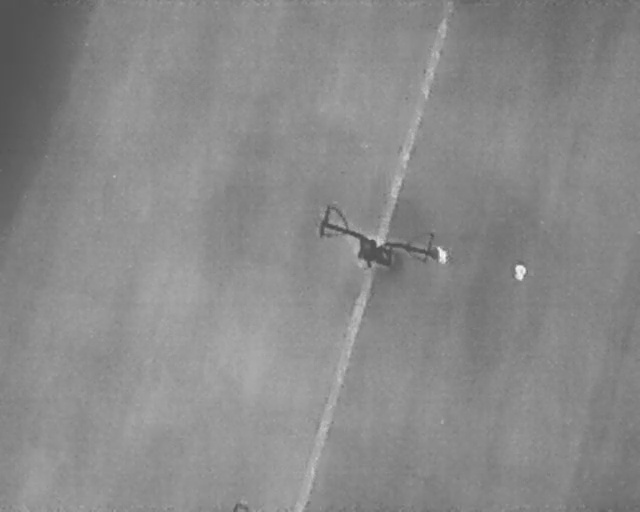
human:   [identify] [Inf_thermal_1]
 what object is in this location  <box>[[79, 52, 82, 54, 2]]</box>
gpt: <ref>1 medium person at the right</ref>

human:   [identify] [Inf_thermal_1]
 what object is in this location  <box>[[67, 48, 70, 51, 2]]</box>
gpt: <ref>1 medium person at the center</ref>